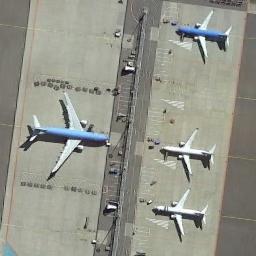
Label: airplane